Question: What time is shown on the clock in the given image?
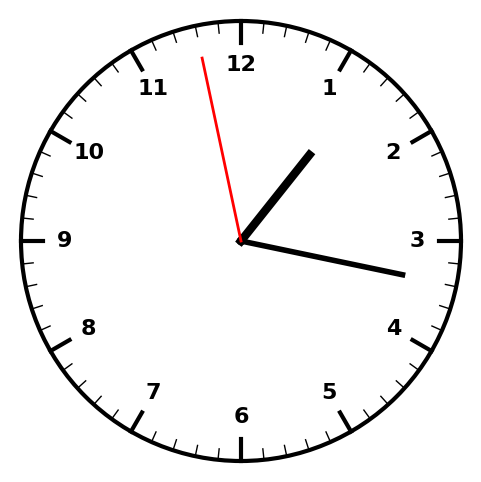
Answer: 01:16:58